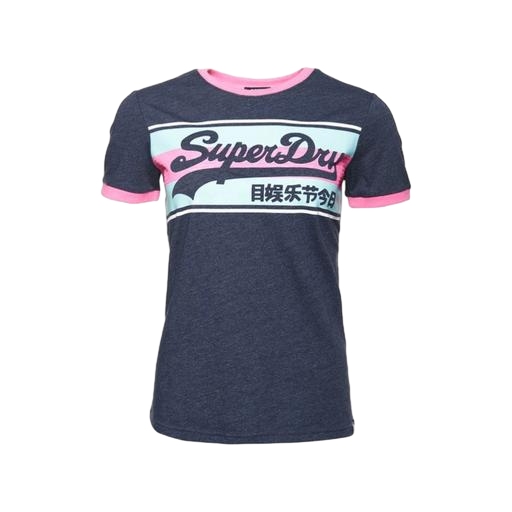
blue colorblock logo graphic tee, multicolor t-shirt large logo, multicolor dp curve navy tee, white background